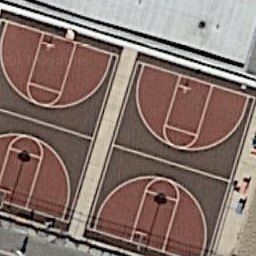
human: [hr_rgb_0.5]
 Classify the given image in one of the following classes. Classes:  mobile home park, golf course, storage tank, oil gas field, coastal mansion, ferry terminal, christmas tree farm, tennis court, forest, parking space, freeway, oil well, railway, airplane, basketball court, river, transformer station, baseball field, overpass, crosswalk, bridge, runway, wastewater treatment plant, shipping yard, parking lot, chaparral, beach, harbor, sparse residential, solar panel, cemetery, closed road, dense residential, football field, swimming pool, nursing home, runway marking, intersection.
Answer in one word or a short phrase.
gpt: basketball court